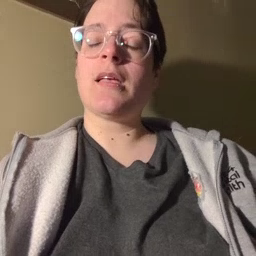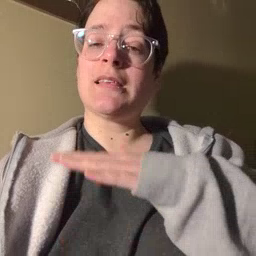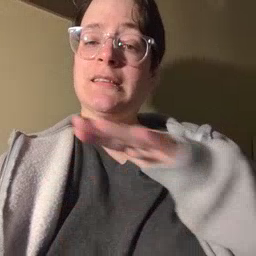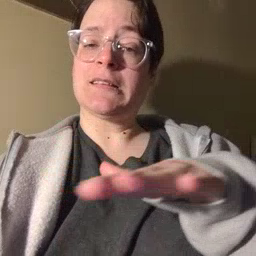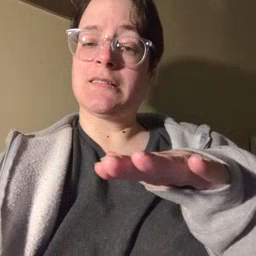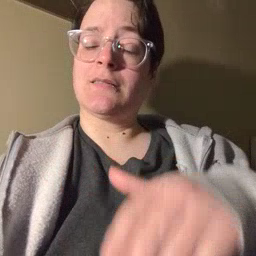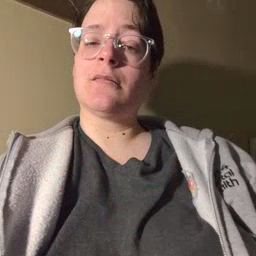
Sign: clean